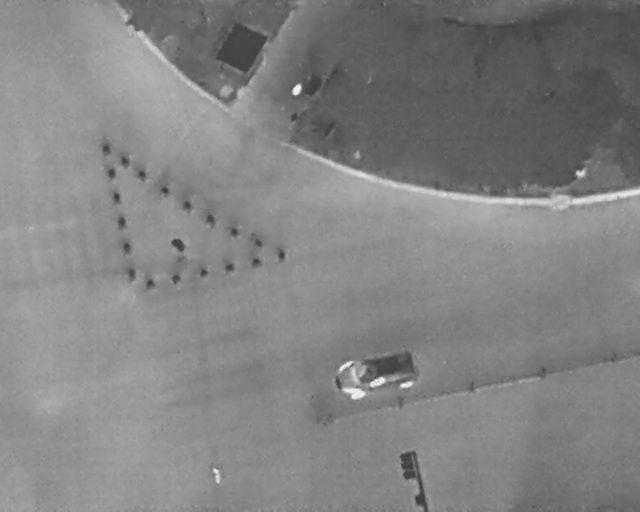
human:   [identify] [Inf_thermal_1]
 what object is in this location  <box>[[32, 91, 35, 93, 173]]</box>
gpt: <ref>1 medium person at the bottom</ref>

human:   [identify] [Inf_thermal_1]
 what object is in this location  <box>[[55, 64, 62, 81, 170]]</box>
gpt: <ref>1 large car at the bottom</ref>